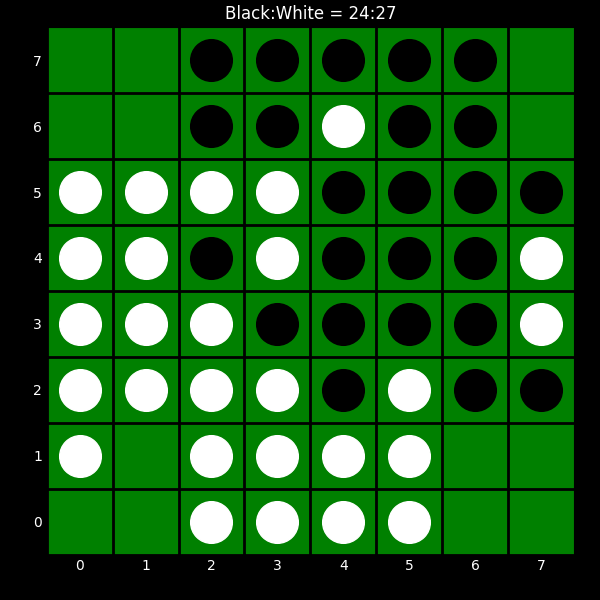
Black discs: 24
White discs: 27